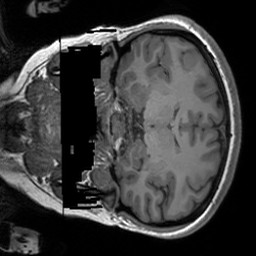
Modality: T1w
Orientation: coronal
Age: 24
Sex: female
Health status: healthy
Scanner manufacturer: siemens
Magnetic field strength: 3 T
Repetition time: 1.9 s
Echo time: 0.00252 s